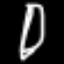
Label: pencil